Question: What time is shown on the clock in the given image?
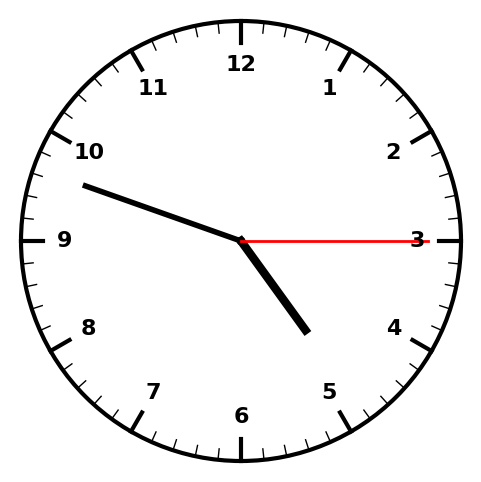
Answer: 04:48:15